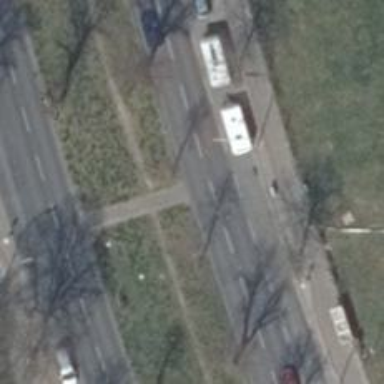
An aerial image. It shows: Footway located on traffic island.